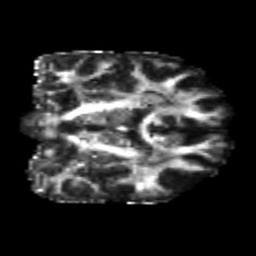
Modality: FA
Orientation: coronal
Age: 25
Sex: male
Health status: healthy
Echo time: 0.074 s